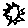
Label: sun